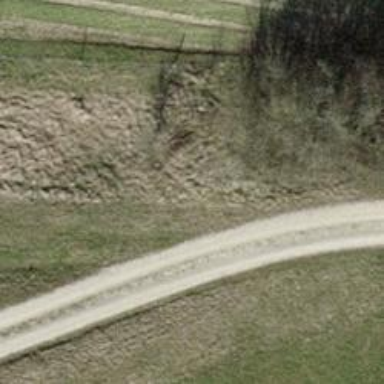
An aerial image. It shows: Gravel track with grade2 quality.